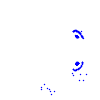
Particle: electron